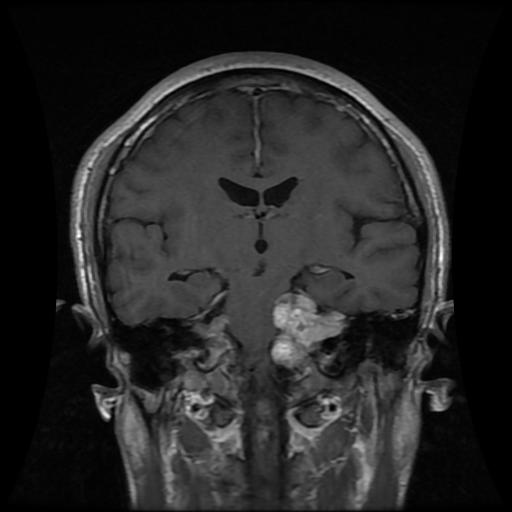
Label: meningioma